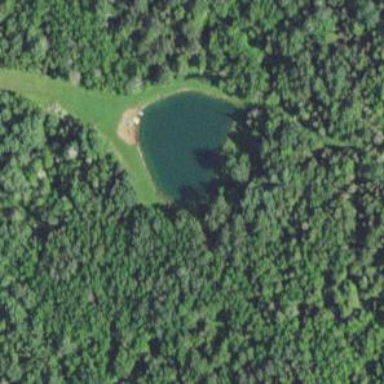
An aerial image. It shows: Pond with natural water.